The picture encodes a bearing's raw vibration samples as pixel intensities in a 2-D grid. Diagnose the bearing from this image, choosing from: normal, inner_race, outer_race, ball.
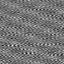
Answer: ball